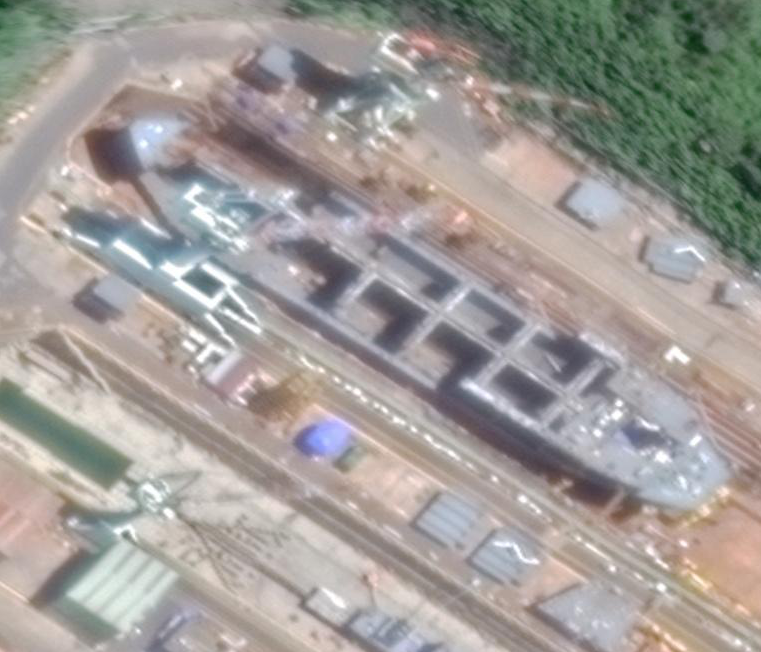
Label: Cargo_ship